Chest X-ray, PA view. Patient: 49 years old, sex F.
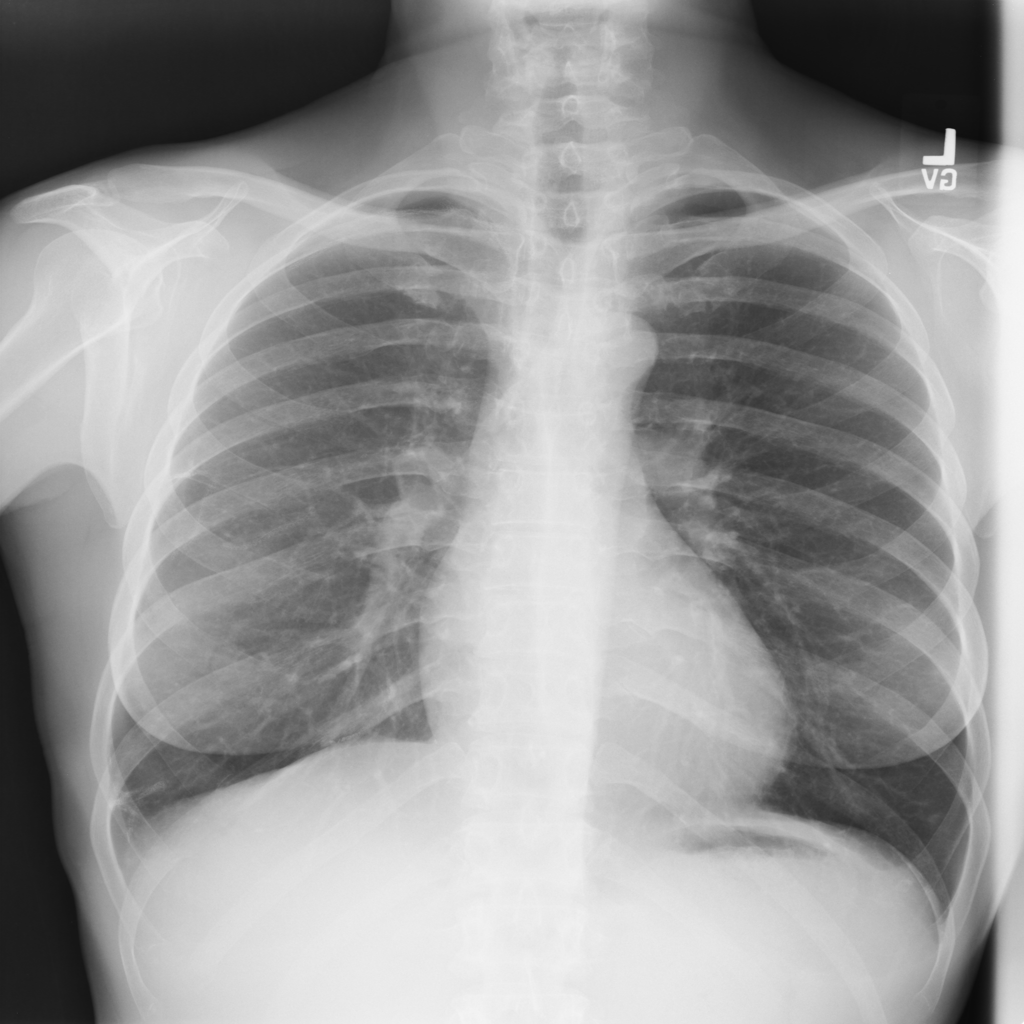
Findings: No Finding